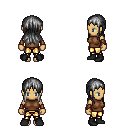
a pixel art fantasy rpg character, female body template, human, tanned skin, brown sleeveless shirt, gold greaves, gray unkempt hairstyle, leather bracers, black shoes, four views (front, back, left, right), 2x2 character sprite sheet, small pixel art, hard edges, no anti-aliasing